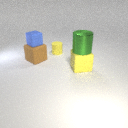
large green metal cylinder in front of small blue rubber cube